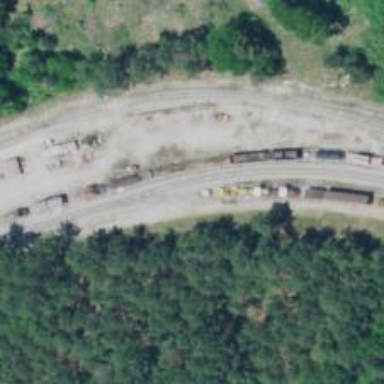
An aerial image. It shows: Preserved railway.